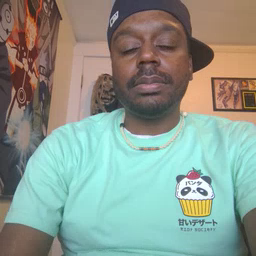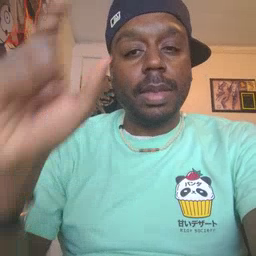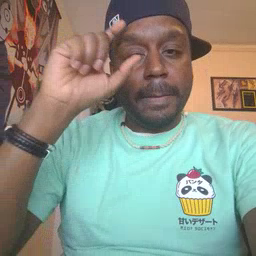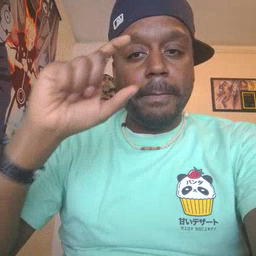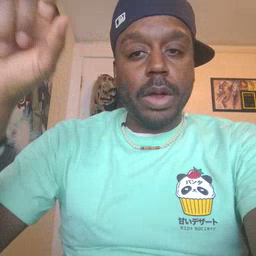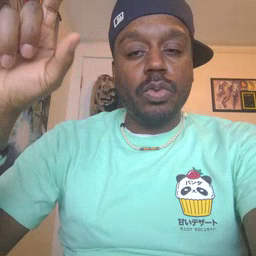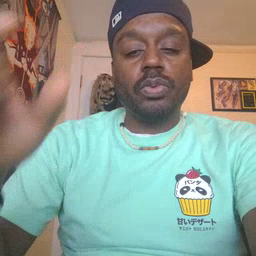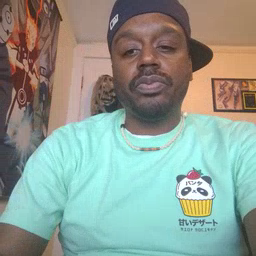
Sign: moon